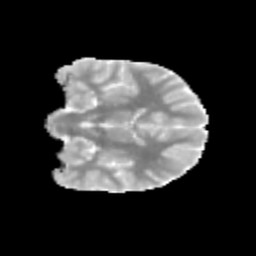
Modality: MD
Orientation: coronal
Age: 13
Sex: male
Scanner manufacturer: siemens
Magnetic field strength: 3 T
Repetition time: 3.8 s
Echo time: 0.07 s